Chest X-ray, PA view. Patient: 22 years old, sex F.
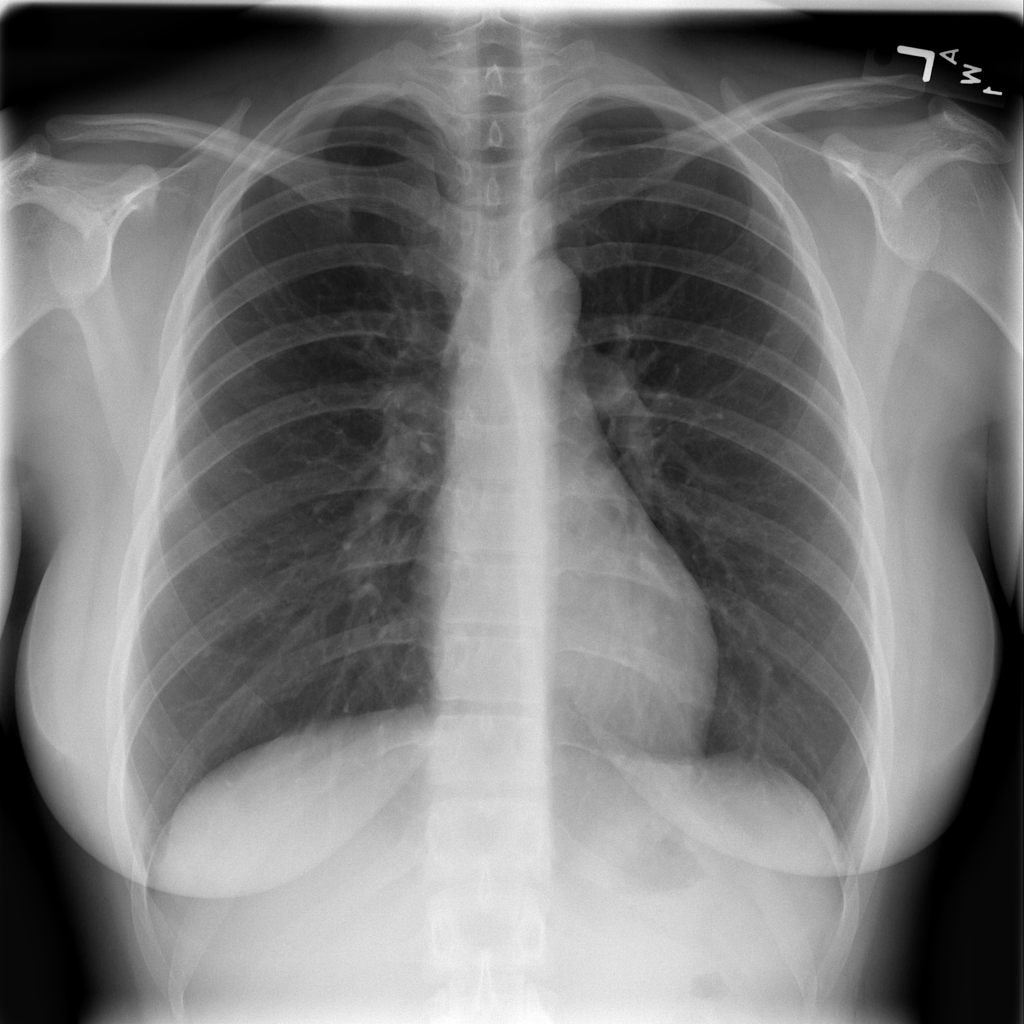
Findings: No Finding